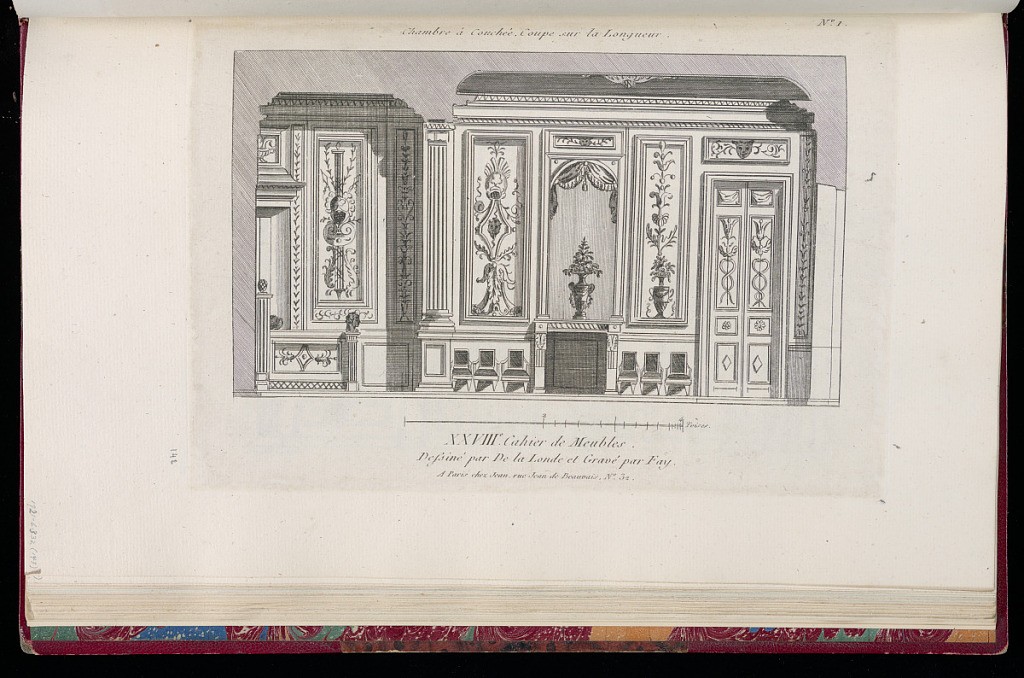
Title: Chambre à Couchée
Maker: Richard de Lalonde, French, active 1780–96
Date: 1780-1789
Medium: Etching on off-white laid paper
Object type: Print
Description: Elevation of a bed room viewed from the length. The room is decorated with a mantelpiece, chairs, and panels with ornament motifs including branches, busts on pedestals, acanthus leaves, ribbon twist, floral motifs, and mascaron. The plate is numbered.